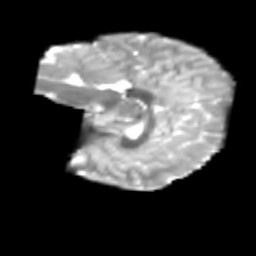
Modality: T2w
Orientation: sagittal
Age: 7
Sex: female
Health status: healthy